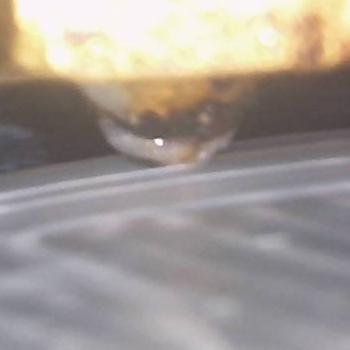
Flow rate: 149%